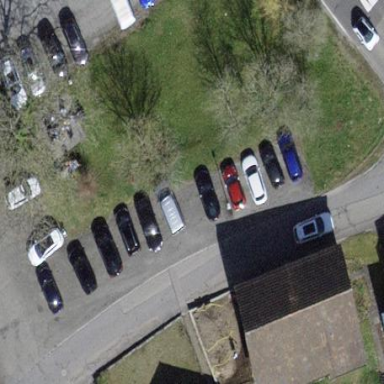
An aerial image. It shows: Parking area.